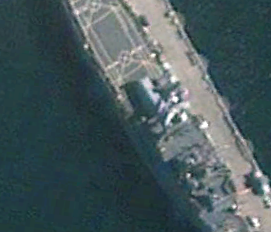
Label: combat